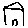
Label: house